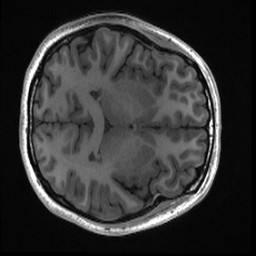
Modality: T1w
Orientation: axial